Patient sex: F
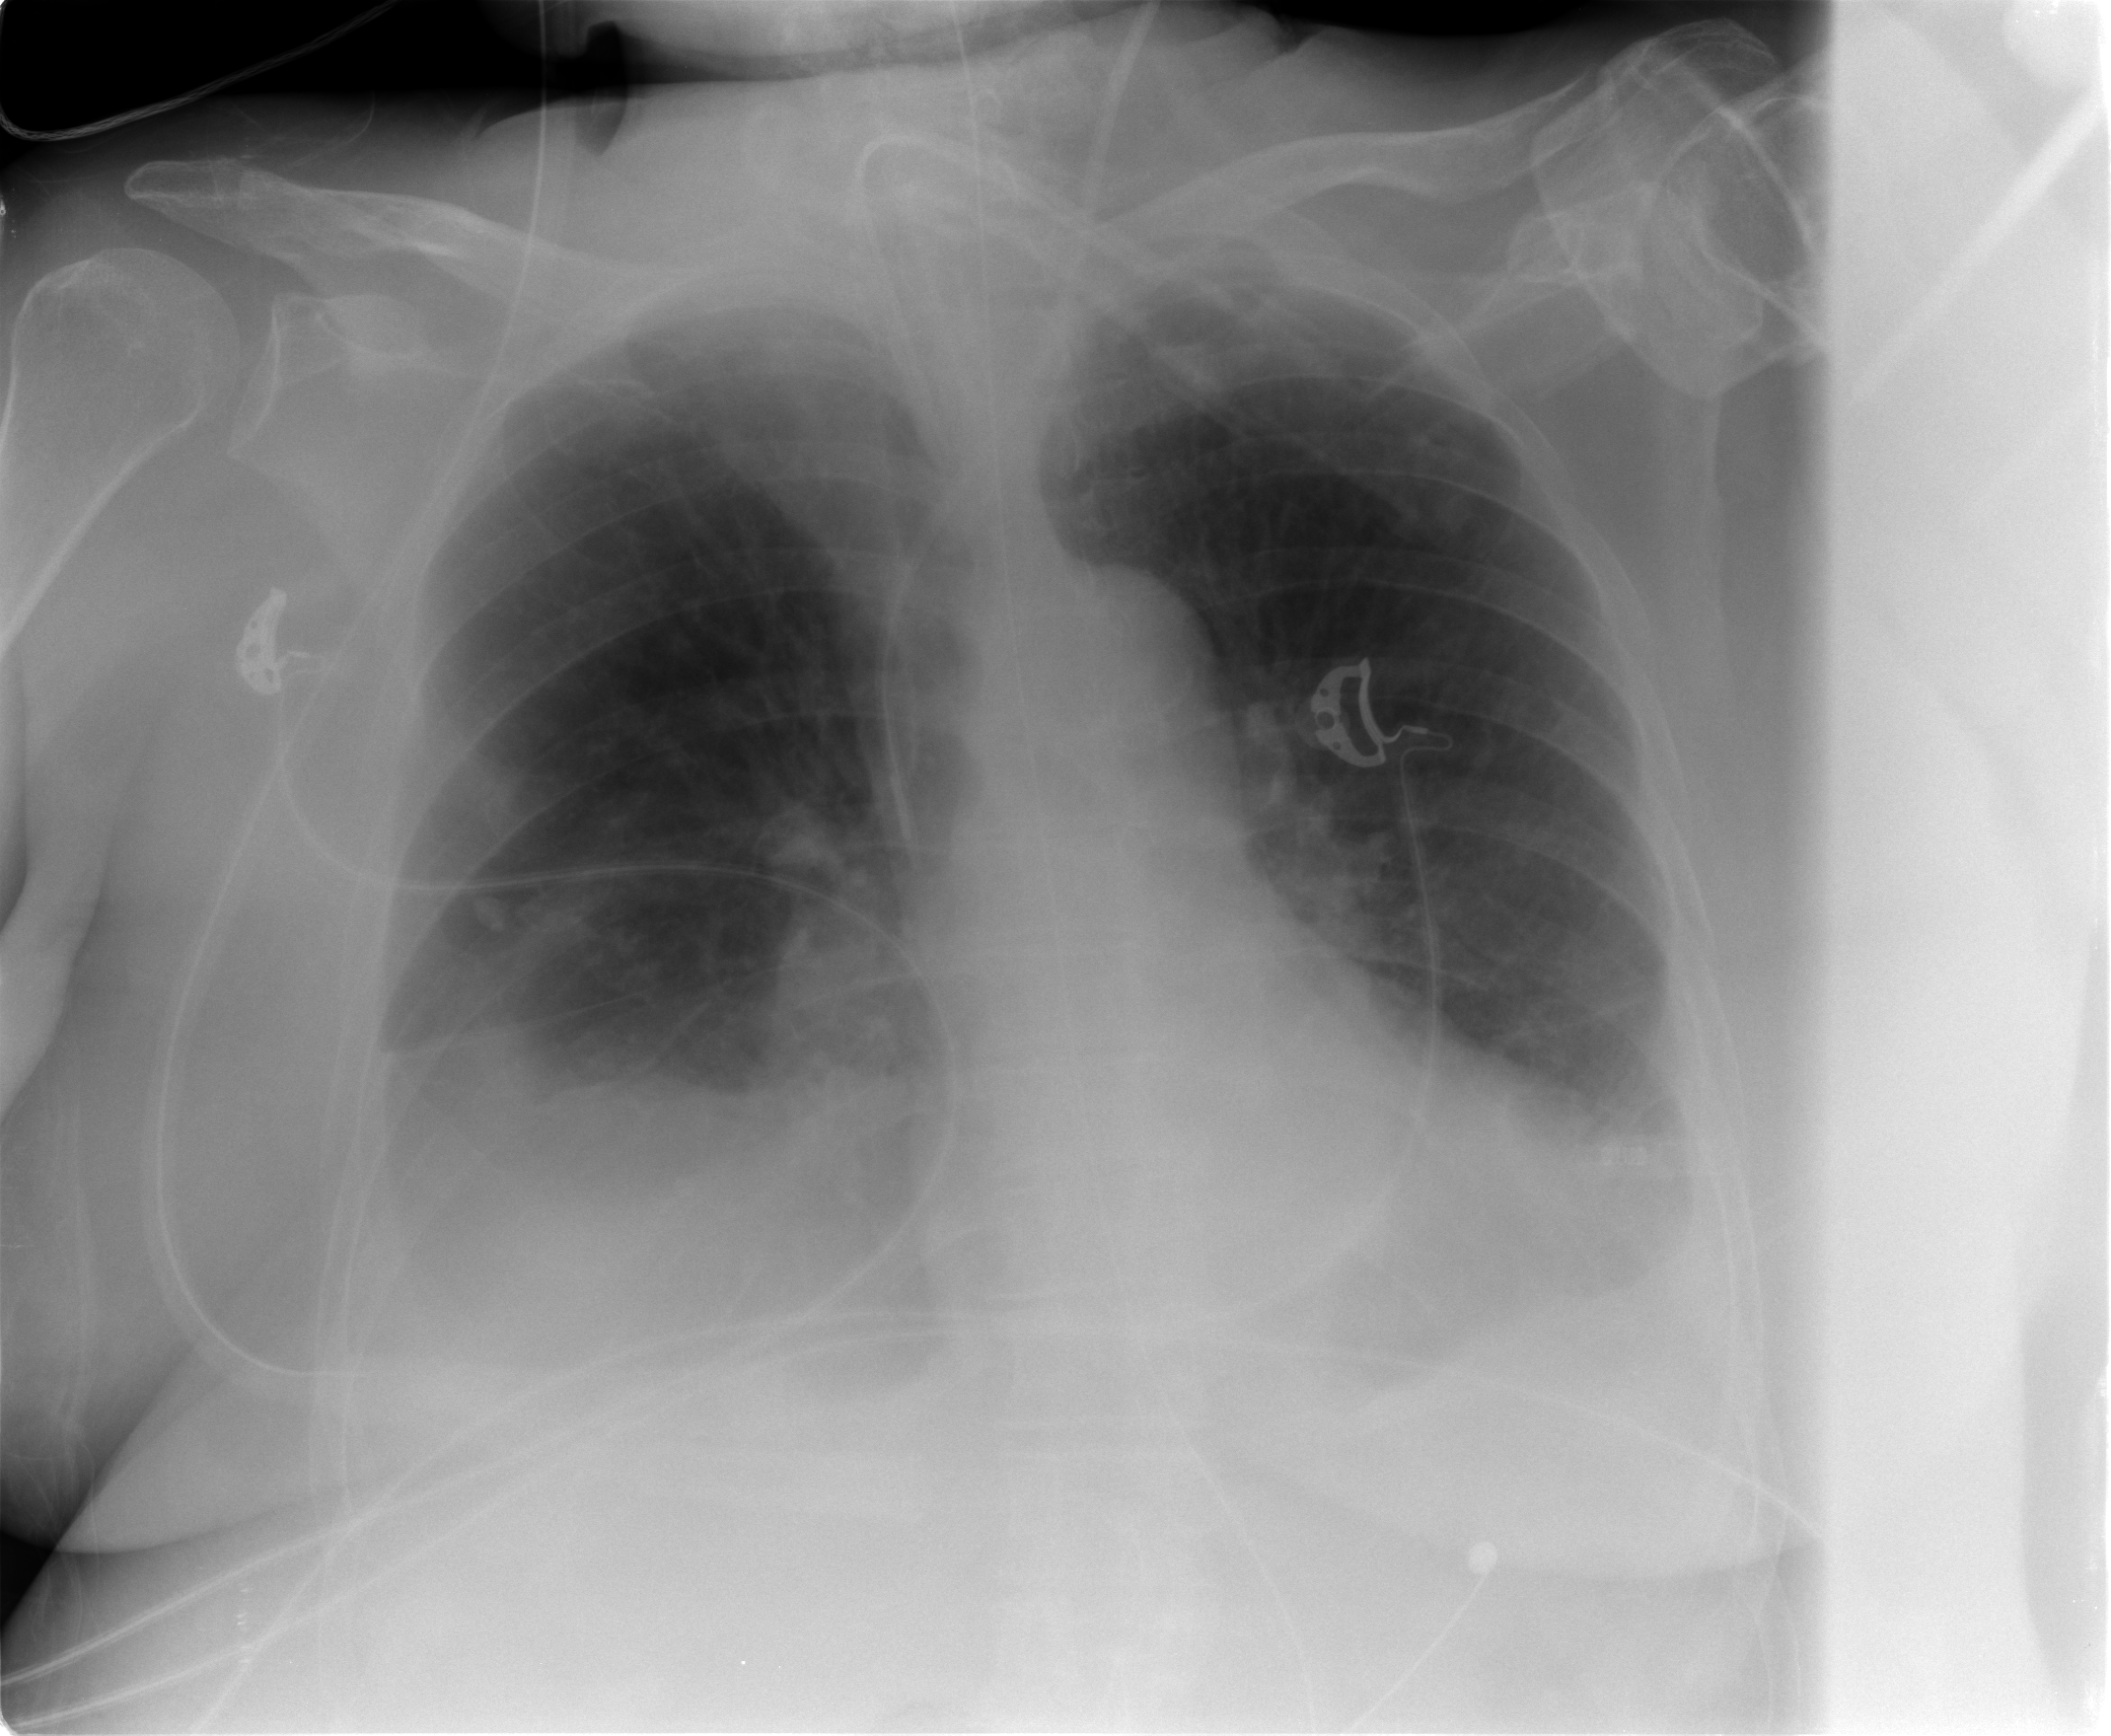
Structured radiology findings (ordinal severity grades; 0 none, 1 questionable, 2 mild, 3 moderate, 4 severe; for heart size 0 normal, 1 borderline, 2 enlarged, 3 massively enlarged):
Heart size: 1
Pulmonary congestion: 2
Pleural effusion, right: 2
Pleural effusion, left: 2
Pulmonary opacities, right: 0
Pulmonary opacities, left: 0
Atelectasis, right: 2
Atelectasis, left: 2